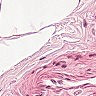
Metastatic tissue present: no